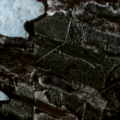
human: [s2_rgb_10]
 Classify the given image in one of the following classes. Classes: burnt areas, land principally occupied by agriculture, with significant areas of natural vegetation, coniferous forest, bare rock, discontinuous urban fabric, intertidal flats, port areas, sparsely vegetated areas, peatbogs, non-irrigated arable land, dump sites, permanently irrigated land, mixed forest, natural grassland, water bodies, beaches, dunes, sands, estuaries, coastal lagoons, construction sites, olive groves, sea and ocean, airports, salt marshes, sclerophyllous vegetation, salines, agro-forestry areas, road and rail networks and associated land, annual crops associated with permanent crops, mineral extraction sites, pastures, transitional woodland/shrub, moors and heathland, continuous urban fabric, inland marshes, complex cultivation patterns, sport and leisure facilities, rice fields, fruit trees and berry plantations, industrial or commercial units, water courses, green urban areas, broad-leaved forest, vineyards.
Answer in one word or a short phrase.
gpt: coniferous forest, mixed forest, water bodies